Contrast-enhanced CT slice 18 of 89
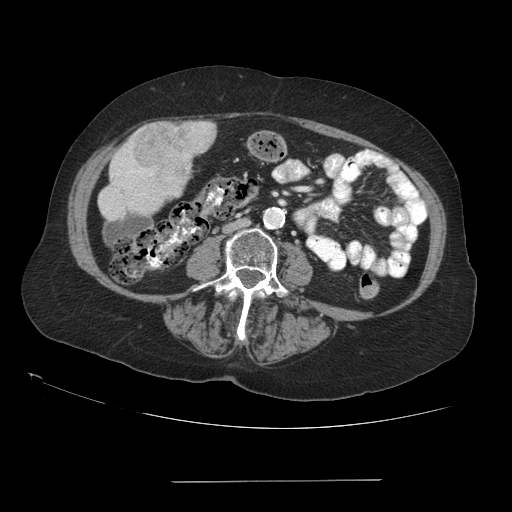
Segmented voxel counts for this case:
Liver: 892351 voxels
Tumor mass: 41895 voxels
Portal vein: 14860 voxels
Abdominal aorta: 4970 voxels